Question: An image of the table to retrieve the data from:

REM ADMISSION TABLE
INSERT INTO ADMISSION VALUES (205,101,'2/2/2011','HB',114,'P','21/2/2011');
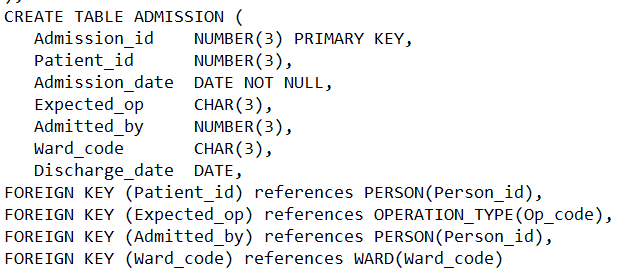
Answer: What is "most frequent number"? Patient who has most admissions? If so, then
'''
select patient_id
from (select patient_id,
rank() over (order by count(*) desc) rnk
from admission
group by patient_id
)
where rnk = 1;
'''